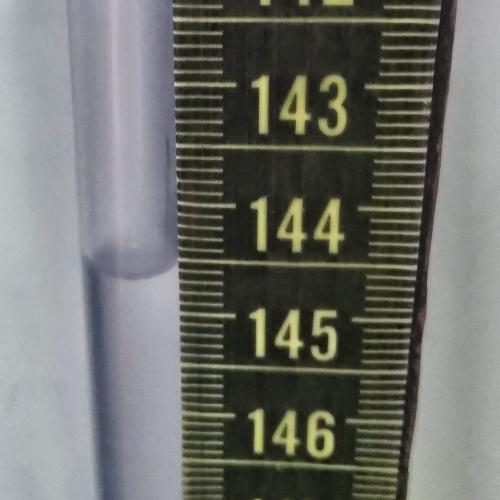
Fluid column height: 145.6 cm